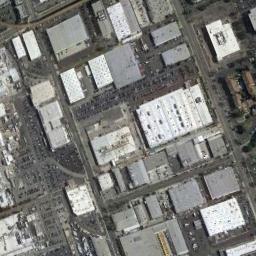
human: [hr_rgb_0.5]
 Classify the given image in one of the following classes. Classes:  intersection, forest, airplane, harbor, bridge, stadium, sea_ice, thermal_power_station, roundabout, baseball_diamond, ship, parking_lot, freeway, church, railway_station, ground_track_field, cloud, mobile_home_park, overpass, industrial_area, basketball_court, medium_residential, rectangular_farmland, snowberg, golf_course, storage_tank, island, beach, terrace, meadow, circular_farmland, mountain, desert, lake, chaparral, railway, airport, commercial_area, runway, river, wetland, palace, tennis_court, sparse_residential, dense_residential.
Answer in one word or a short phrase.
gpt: industrial_area